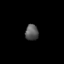
Tissue: skin
Cell type: Epithelial cells
Senescence score: 0.2415
Nuclear area (px): 207
Mean DAPI intensity: 86.952